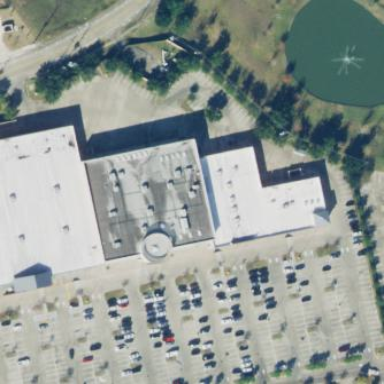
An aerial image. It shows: Retail building.